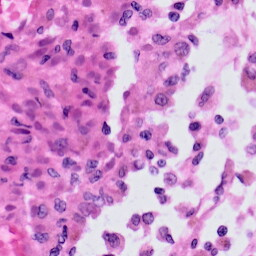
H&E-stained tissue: Skin